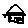
Label: house